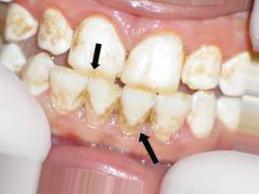
Condition: Tooth Discoloration